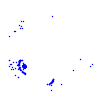
Particle: electron